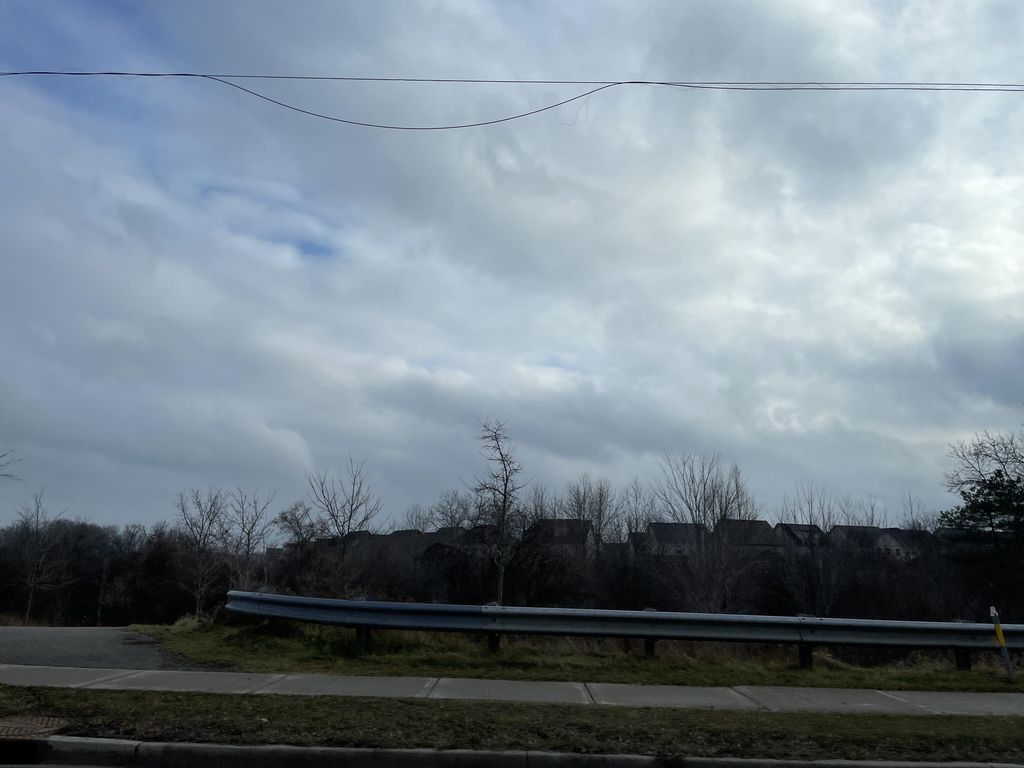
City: kitchener-waterloo